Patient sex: M
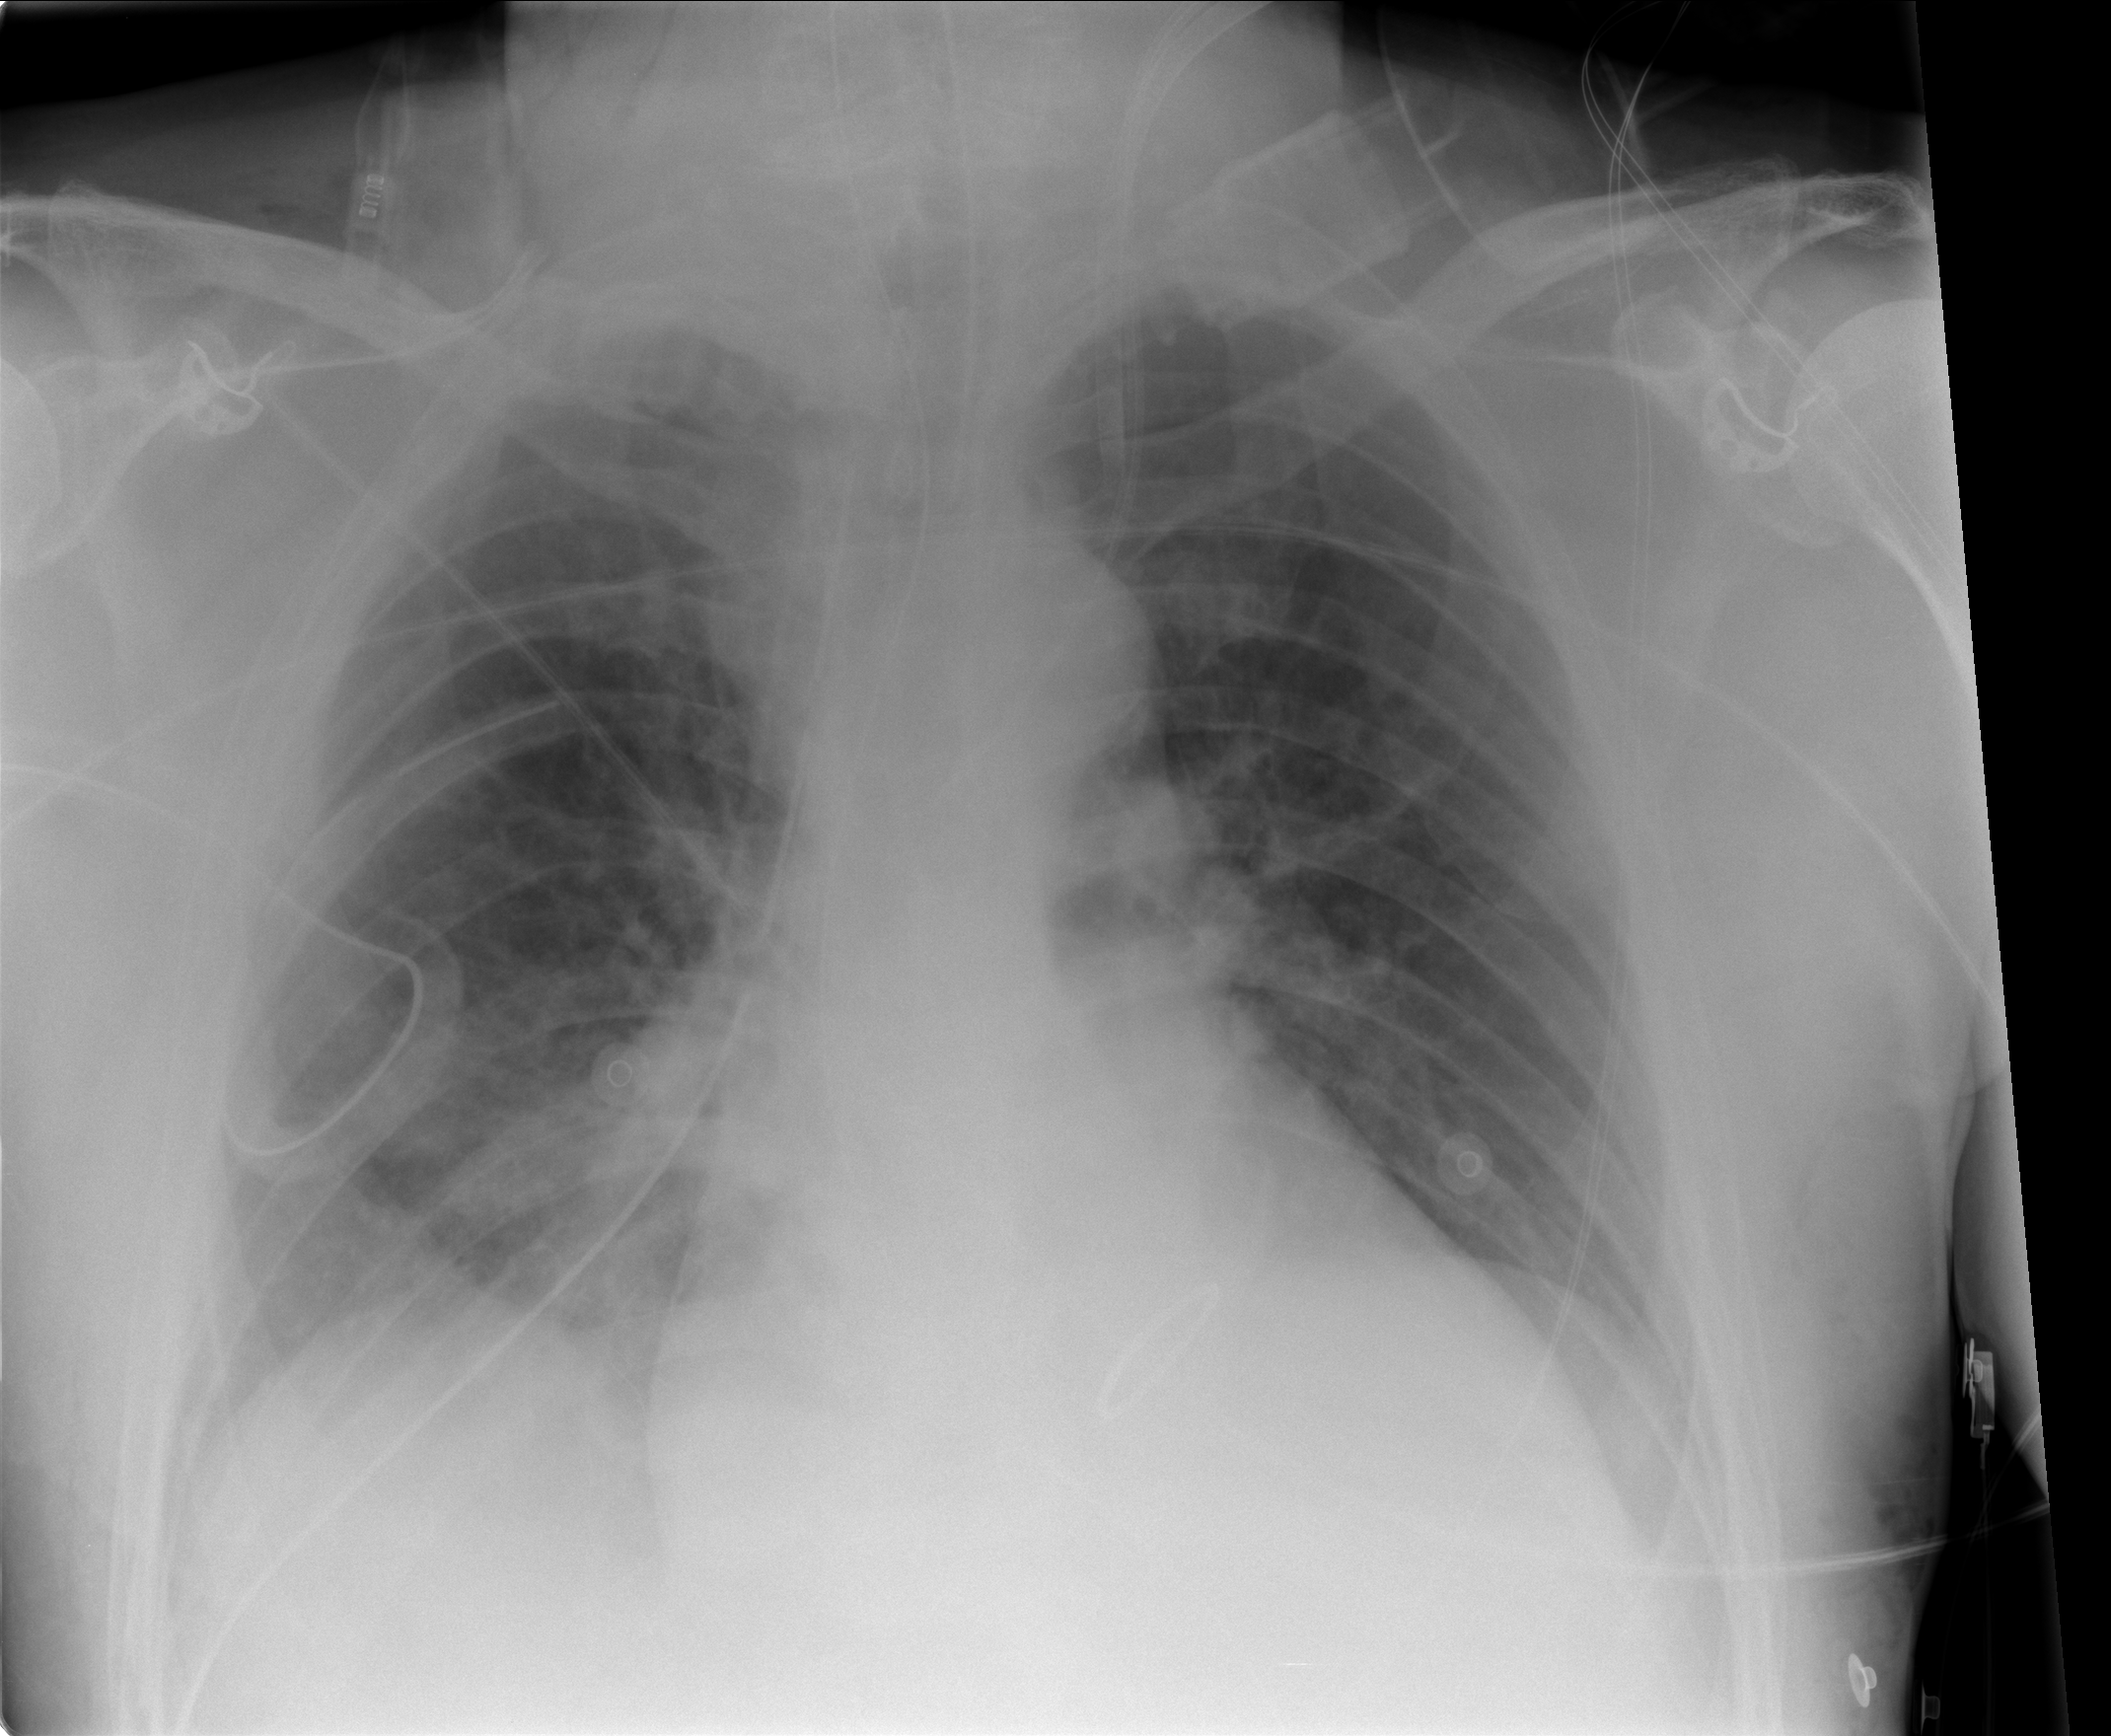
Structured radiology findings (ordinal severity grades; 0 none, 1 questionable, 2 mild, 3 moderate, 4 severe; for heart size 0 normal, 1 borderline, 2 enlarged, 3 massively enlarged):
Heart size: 1
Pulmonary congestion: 1
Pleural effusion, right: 1
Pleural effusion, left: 0
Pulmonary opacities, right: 0
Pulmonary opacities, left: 0
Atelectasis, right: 2
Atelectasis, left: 0